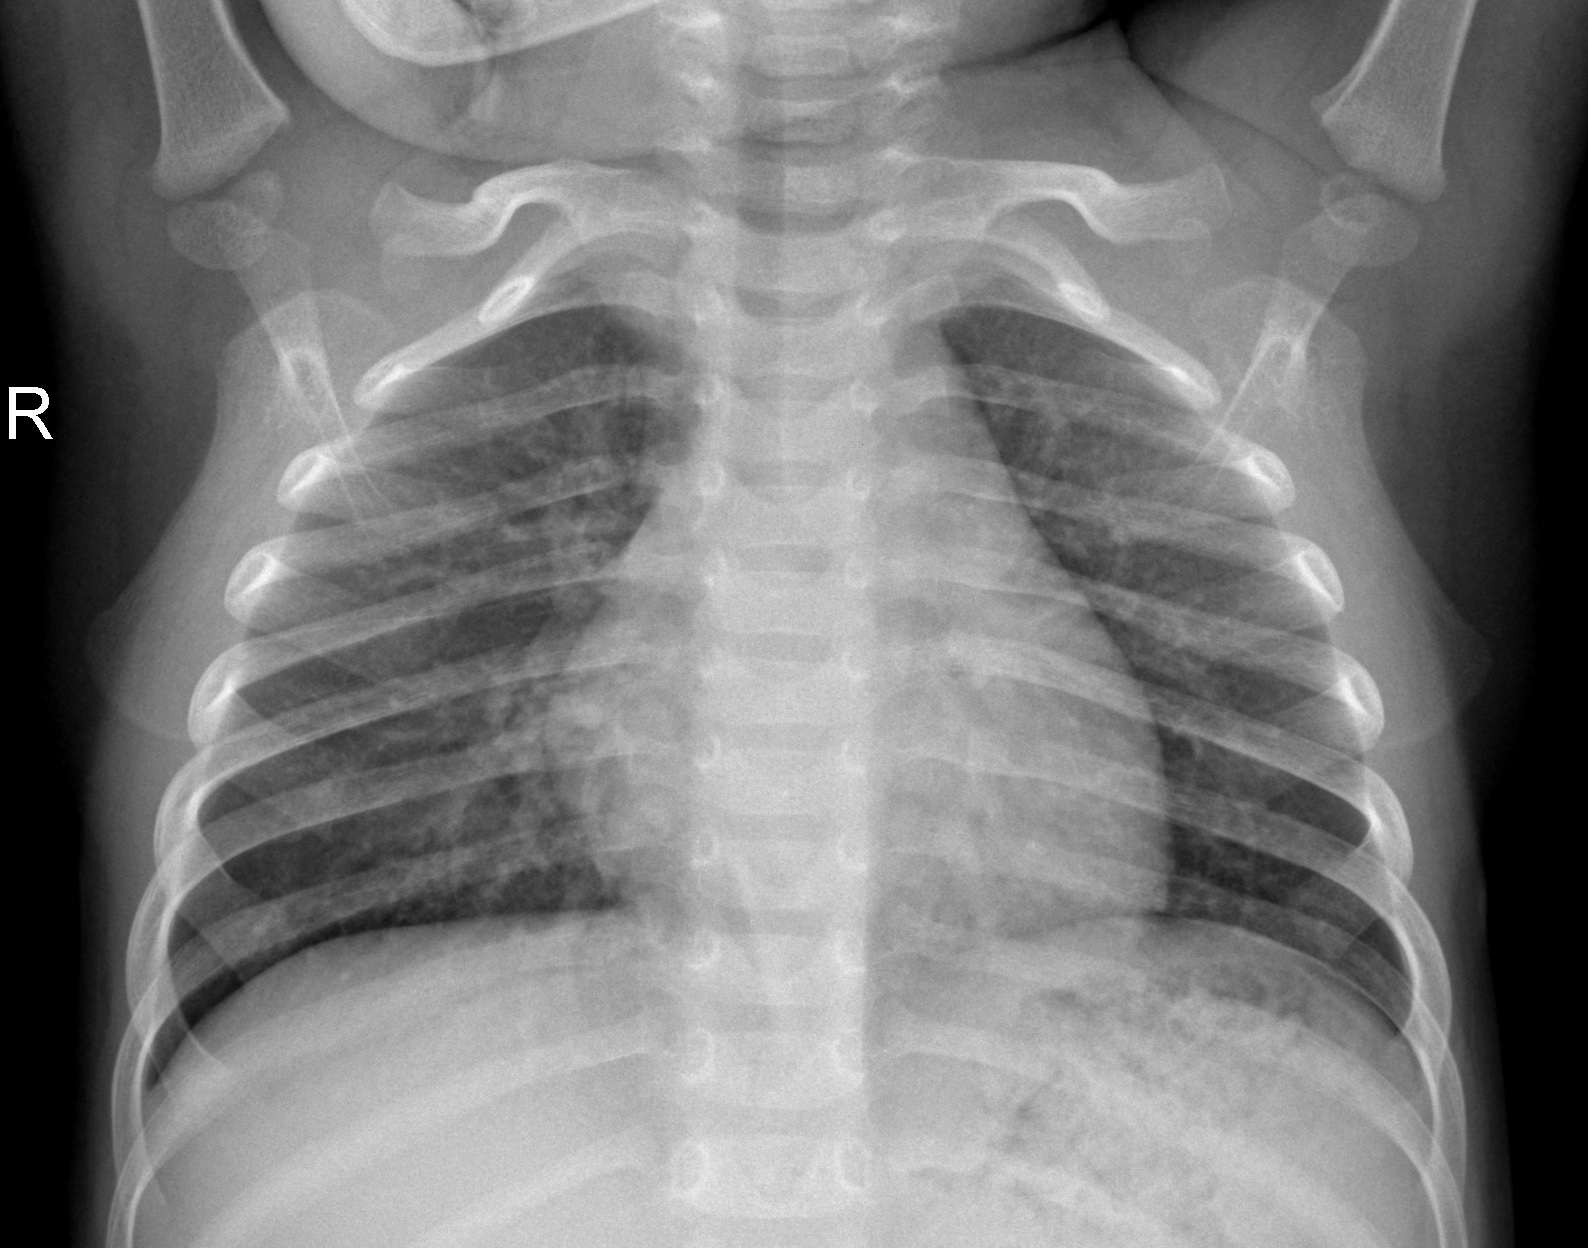
Diagnosis: NORMAL